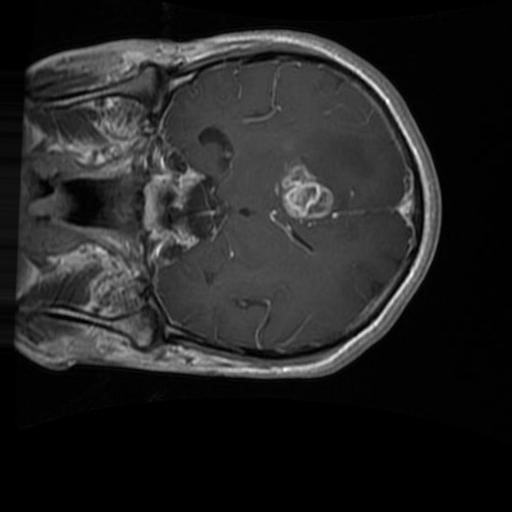
Label: brain_glioma